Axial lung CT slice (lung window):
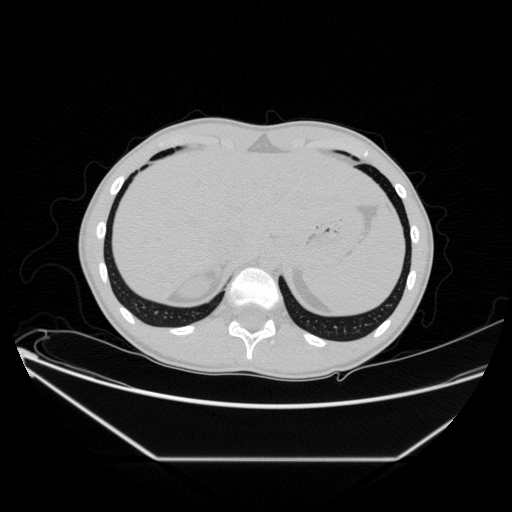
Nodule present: no